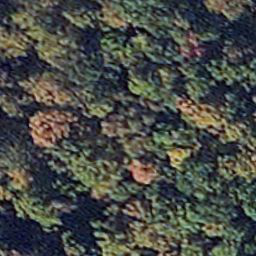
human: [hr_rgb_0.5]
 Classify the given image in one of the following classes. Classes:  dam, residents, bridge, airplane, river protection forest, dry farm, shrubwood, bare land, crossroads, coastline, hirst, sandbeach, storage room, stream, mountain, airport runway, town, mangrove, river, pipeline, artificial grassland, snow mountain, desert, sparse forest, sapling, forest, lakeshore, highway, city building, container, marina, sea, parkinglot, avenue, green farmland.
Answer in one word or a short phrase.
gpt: mangrove